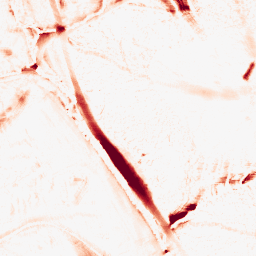
Category: morphological
Decomposition family: morphological_ellipse
Decomposition parameters: operation: opening
width: 20
height: 30
Upsampling method: sinc_hamming
Upsampling parameters: scale: 2
kernel_size: 8
Upsampling scale: 2